Question: I'm looking for methods of managing elements of 'contenteditable' as React components.
Exploring Facebook's source via React DevTools extension reveals that they wrote a 'contenteditable' comment editor that seems to be fully managed by React.

You can see in the components tree that updating the 'conteneditable' triggers updates to components tree that are children of 'contenteditable'.
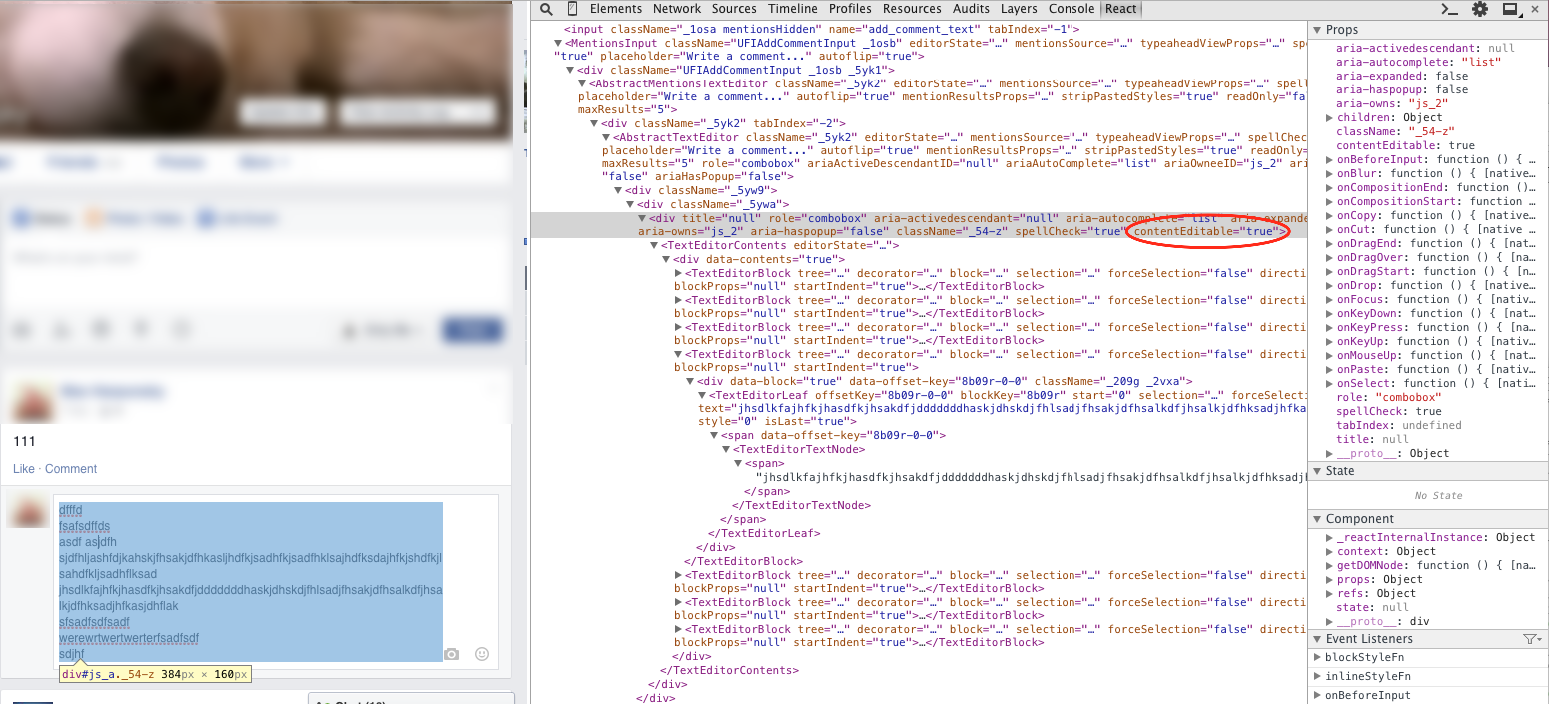
Answer: Facebook just released Draft.js - <URL>